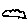
Label: cloud